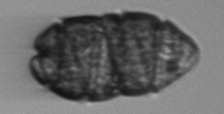
Label: Margalefidinium